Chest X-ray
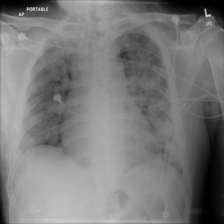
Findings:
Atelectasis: negative
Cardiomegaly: negative
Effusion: negative
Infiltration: positive
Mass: negative
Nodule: negative
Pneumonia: negative
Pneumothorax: negative
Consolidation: negative
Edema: negative
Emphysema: negative
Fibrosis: negative
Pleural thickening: negative
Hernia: negative